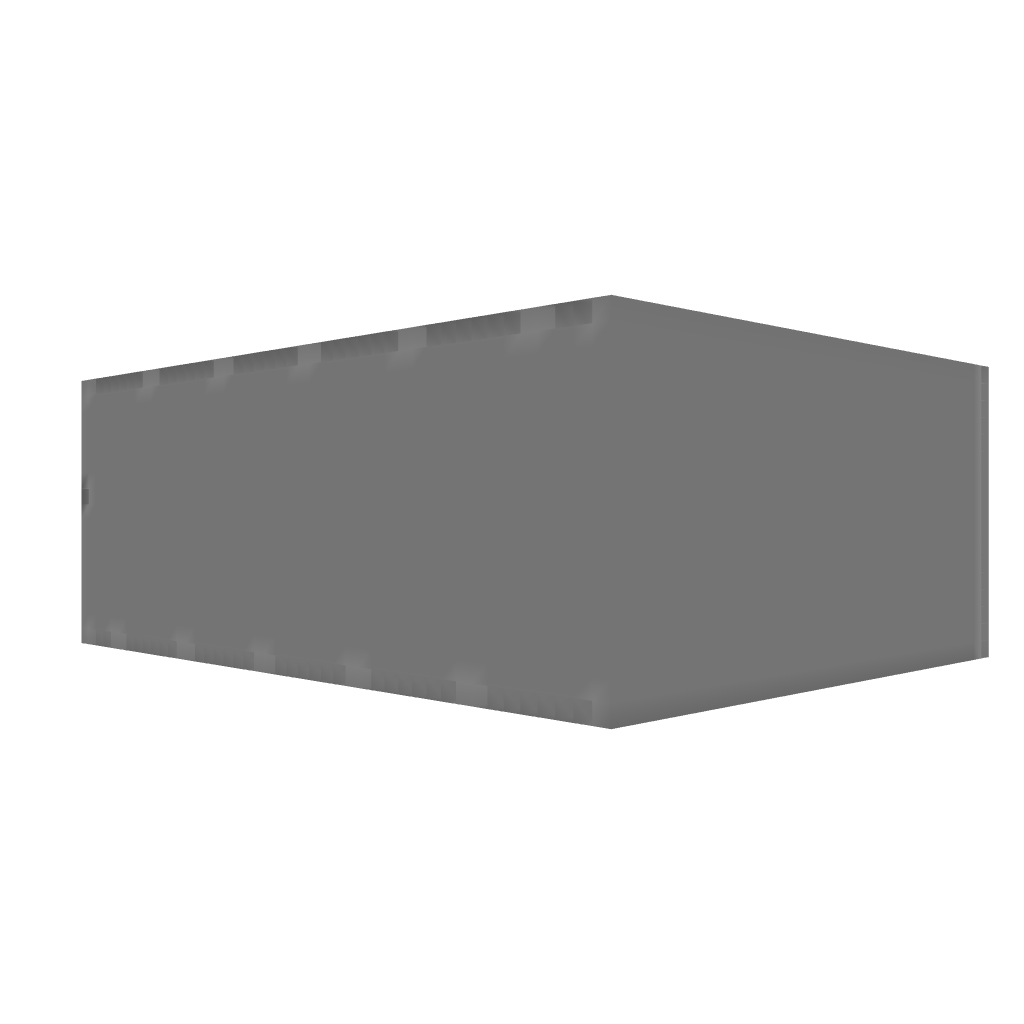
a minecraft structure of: PVP/Adventure Lobby V. 2 (alpha) bad low quality